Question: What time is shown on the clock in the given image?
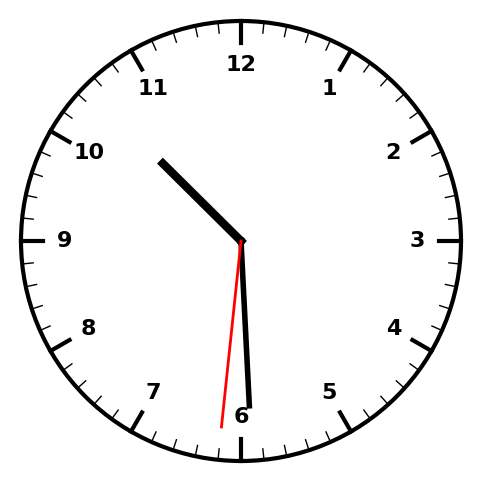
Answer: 10:29:31